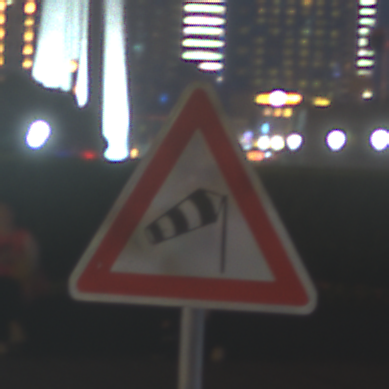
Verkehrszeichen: SeitenwindVonRechts
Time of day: Night
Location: Outdoor (Urban)
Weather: PartlyCloudy
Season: NotSpecified
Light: Natural